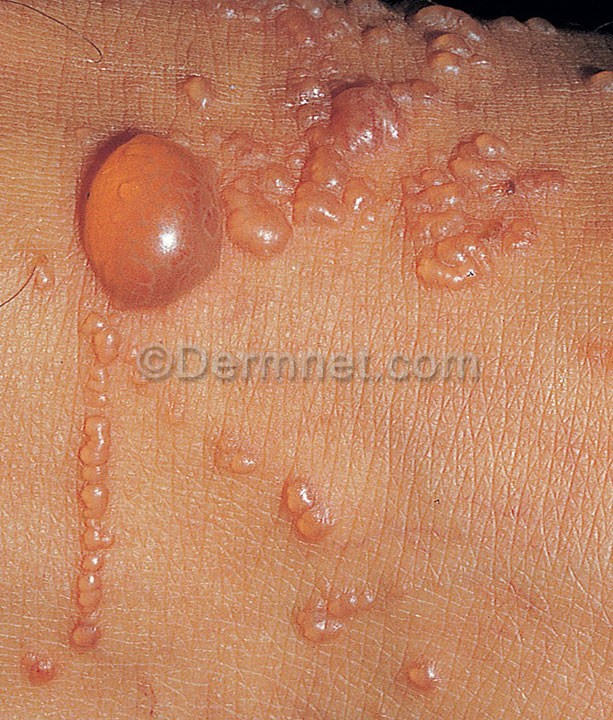
Disease: Poison Ivy Photos and other Contact Dermatitis